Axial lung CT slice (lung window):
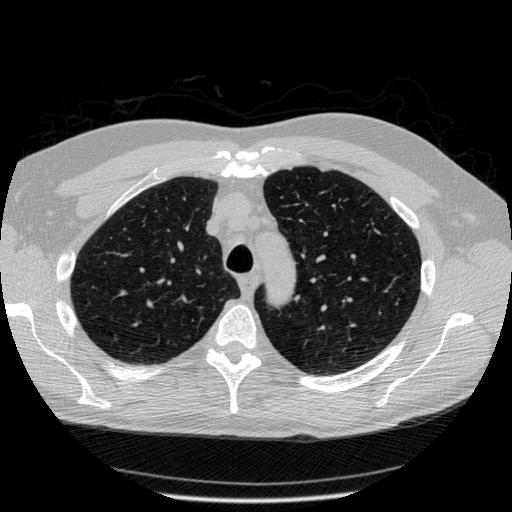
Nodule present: no